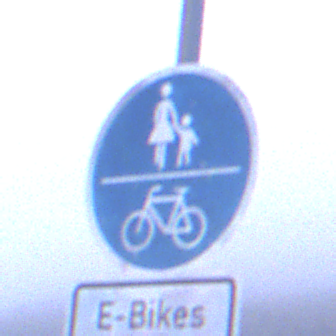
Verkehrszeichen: GemeinsamerGehUndRadweg
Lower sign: BesondereFahrzeugeUndTransportgueter13
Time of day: SunriseSunset
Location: Outdoor (Urban)
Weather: Overcast
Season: NotSpecified
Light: Natural